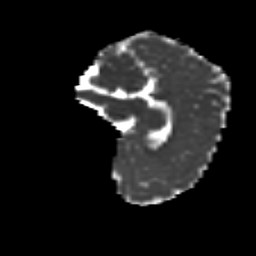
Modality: MD
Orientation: sagittal
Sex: male
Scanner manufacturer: siemens
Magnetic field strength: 3 T
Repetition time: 5 s
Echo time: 0.071 s